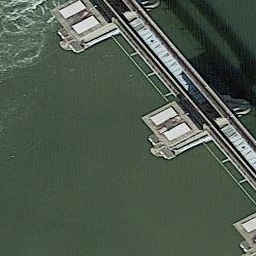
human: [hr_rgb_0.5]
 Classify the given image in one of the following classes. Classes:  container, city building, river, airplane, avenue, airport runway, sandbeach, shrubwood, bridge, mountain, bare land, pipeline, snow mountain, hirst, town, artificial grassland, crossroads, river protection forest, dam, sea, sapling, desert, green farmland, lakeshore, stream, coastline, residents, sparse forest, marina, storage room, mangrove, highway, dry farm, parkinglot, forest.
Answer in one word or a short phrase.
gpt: dam